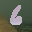
Label: 6